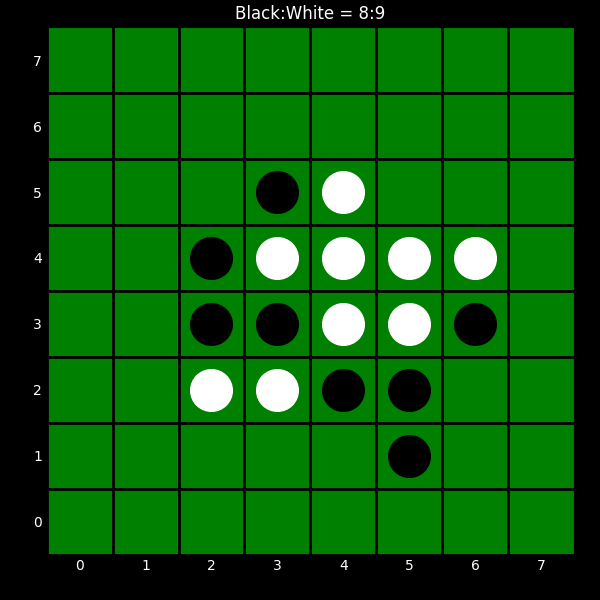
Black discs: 8
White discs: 9